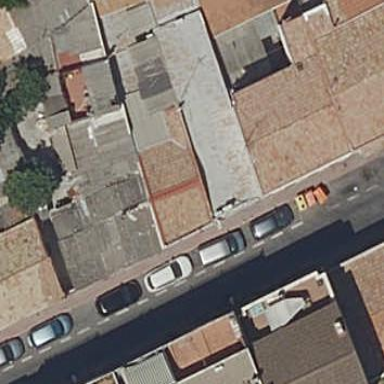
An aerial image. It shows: Building.